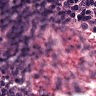
Metastatic tissue present: no